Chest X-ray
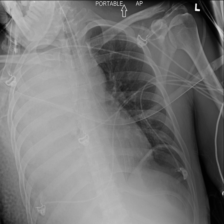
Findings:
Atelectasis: negative
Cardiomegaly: negative
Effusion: negative
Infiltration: negative
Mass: negative
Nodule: negative
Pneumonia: negative
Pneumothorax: negative
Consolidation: negative
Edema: negative
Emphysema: negative
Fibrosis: negative
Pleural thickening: negative
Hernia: negative